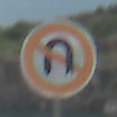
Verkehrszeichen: VerbotWenden
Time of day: MorningAfternoon
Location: Outdoor (Nature)
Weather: PartlyCloudy
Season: NotSpecified
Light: Natural